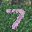
Label: 7